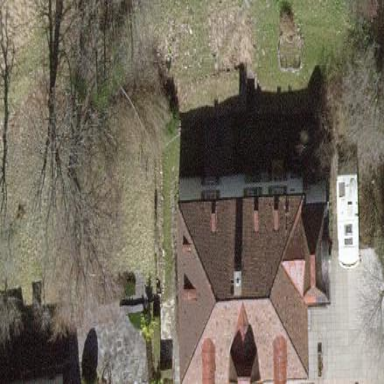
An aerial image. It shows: Apartment building with hipped roof.